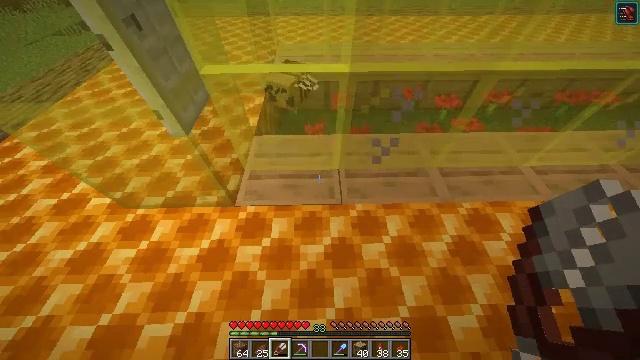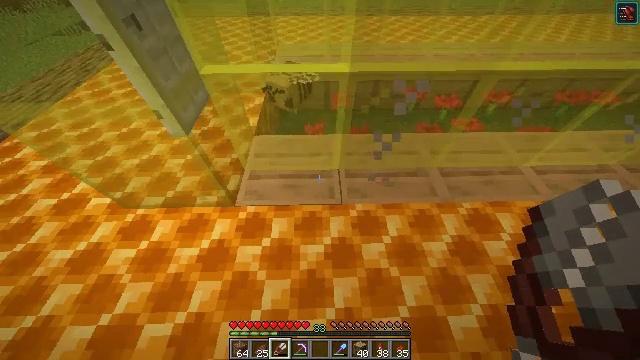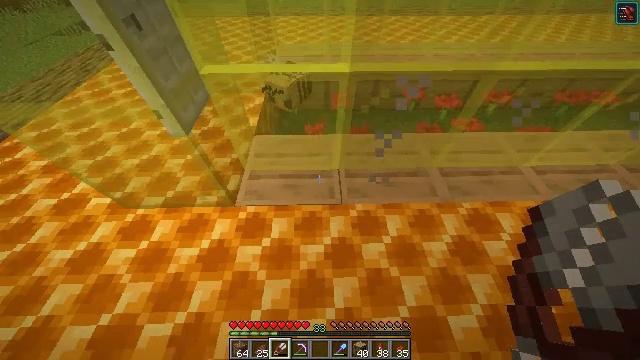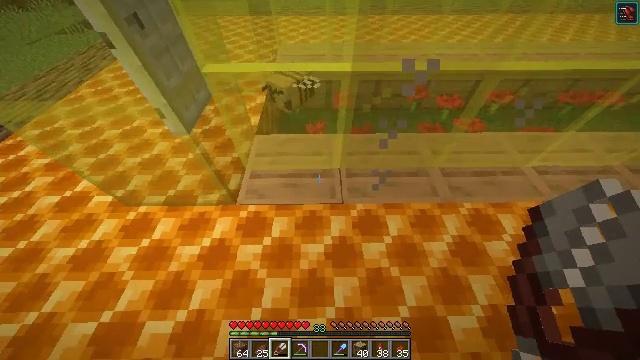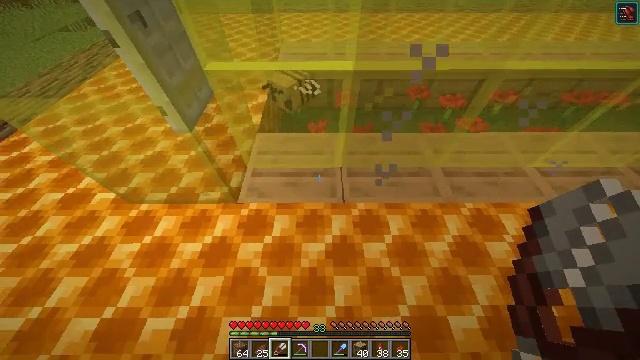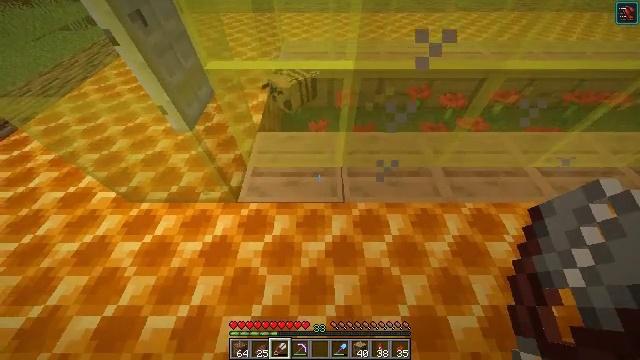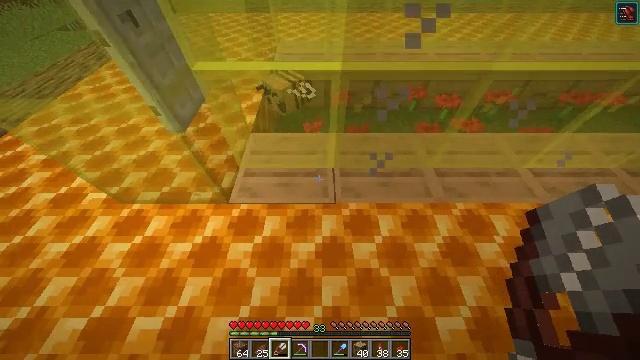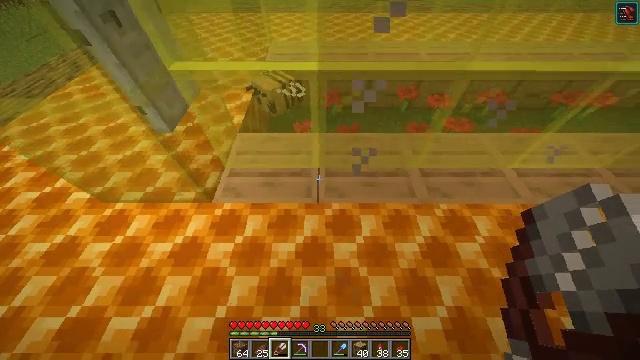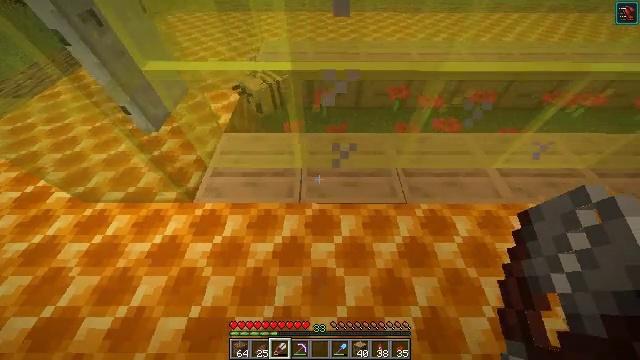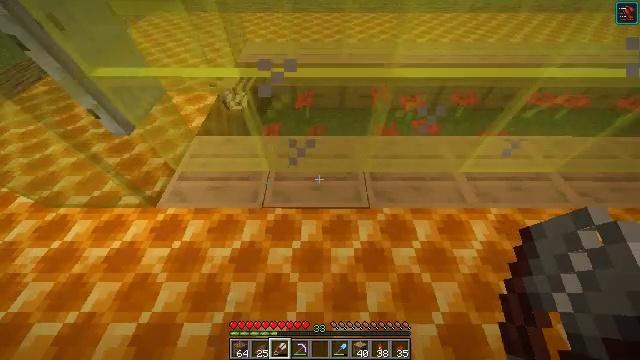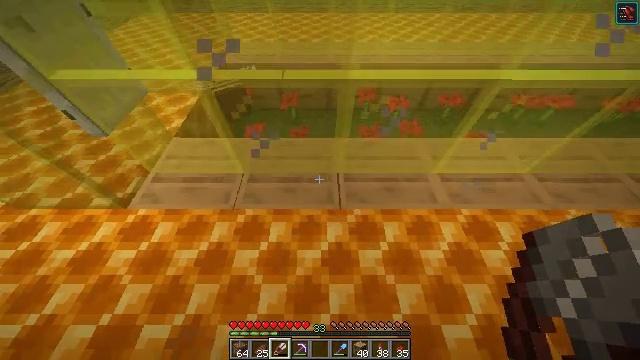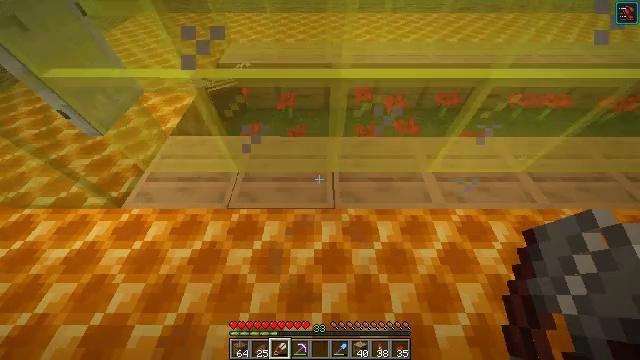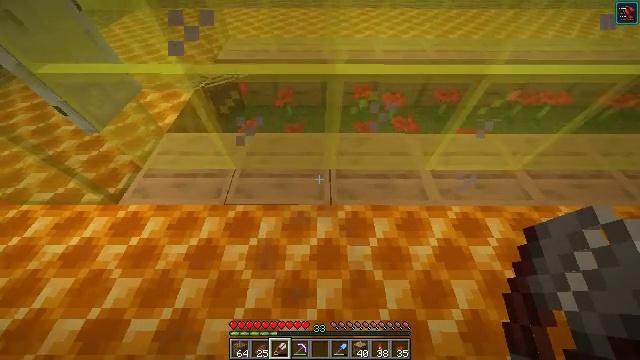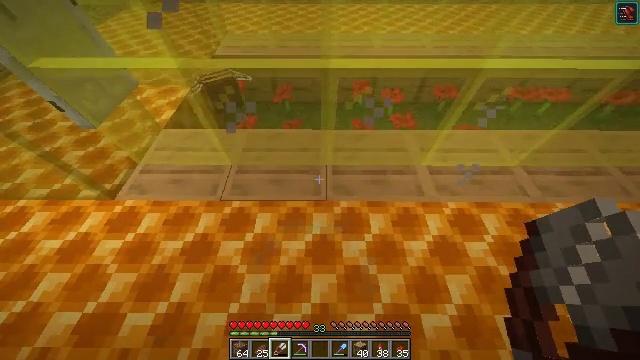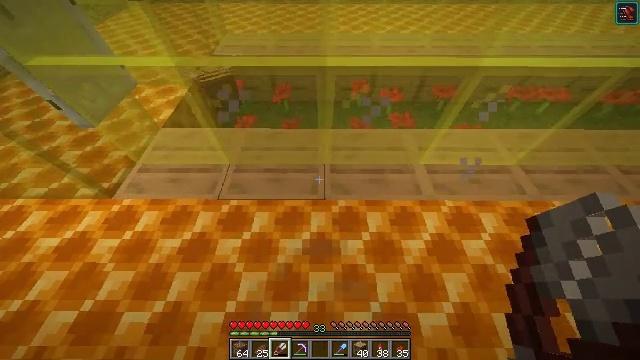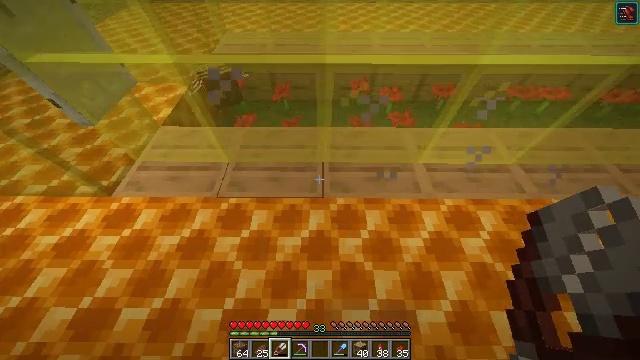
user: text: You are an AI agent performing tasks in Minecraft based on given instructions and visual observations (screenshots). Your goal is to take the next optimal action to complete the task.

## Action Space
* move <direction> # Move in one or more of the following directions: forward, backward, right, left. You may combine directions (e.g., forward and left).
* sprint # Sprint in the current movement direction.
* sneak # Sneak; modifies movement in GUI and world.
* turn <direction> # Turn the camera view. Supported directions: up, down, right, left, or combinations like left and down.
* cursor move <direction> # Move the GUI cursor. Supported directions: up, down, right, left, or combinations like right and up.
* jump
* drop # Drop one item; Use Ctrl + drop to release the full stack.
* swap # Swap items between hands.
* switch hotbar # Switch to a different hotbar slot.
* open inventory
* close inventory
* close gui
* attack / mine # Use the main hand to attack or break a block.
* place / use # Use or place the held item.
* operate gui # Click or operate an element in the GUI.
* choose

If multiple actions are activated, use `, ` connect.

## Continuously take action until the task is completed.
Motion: motion action
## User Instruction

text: Craft a honeycomb block by arranging honeycombs in the crafting grid.
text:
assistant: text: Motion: no_op
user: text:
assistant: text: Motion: no_op
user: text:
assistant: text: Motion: no_op
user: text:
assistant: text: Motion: no_op
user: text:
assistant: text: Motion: use / place
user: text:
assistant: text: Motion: move right, use / place
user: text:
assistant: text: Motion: move right, use / place
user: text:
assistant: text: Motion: move right, use / place
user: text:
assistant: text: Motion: move right, use / place
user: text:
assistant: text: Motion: use / place
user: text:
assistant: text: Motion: no_op
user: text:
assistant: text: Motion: no_op
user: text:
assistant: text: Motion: no_op
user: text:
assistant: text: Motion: use / place
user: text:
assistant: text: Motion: use / place
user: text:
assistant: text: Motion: use / place
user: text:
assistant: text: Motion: move right, use / place
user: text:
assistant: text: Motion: move right, use / place
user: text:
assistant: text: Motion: move right, use / place
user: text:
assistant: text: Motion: move right, use / place
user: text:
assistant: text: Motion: move right, use / place
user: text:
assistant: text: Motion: use / place
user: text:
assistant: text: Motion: move right, use / place
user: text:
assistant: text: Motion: move right, use / place
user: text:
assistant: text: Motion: move right, use / place
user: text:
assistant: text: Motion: move right, use / place
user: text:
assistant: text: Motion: move right, use / place
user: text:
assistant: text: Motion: use / place
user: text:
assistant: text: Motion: use / place
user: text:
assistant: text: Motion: move right, use / place